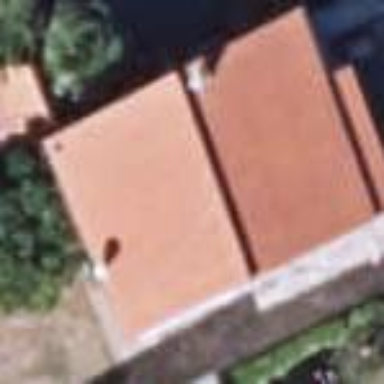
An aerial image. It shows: Simple house.